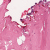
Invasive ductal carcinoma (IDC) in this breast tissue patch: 0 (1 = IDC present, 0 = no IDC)